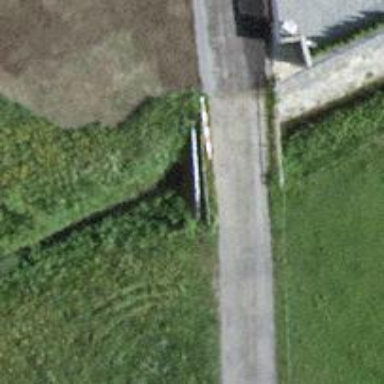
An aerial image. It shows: Unpaved track on bridge with grade2 tracktype.